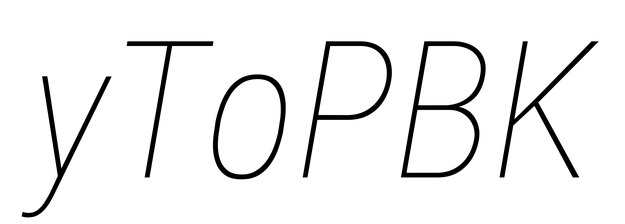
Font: Roboto-Italic_Condensed_Thin_Italic